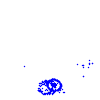
Particle: electron